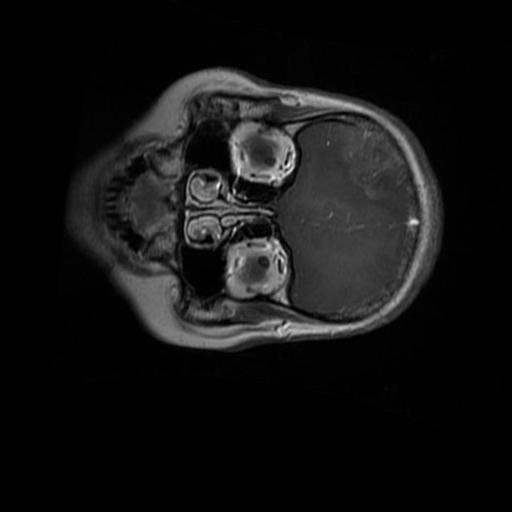
Label: brain_glioma